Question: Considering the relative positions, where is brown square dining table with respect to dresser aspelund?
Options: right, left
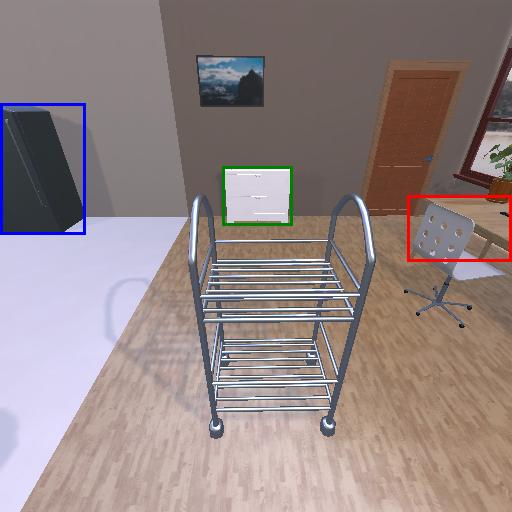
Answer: right